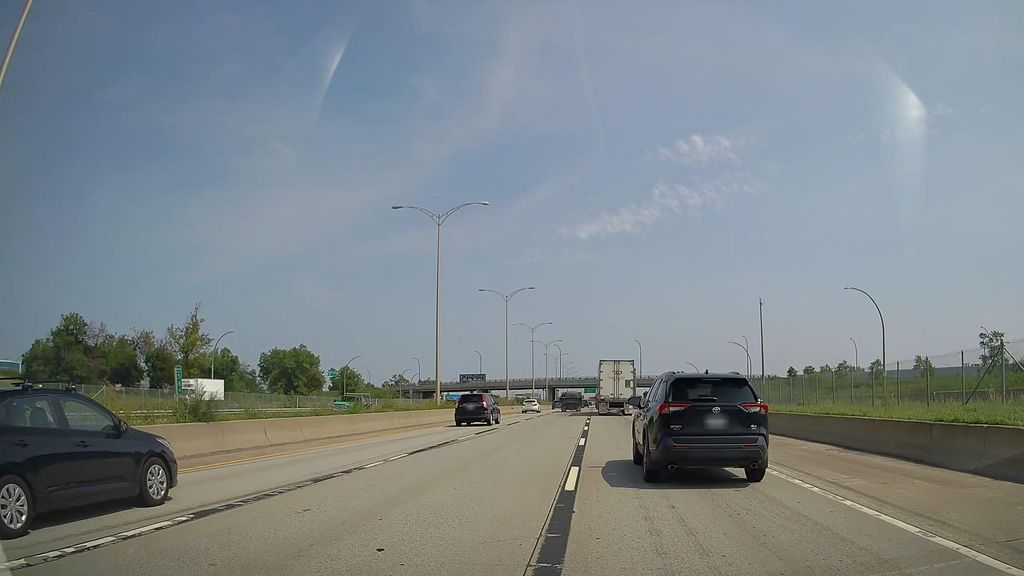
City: montreal